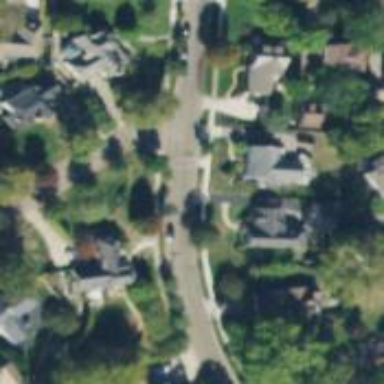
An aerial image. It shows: Residential driveway serving as service road.